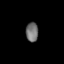
Tissue: lung
Cell type: Smooth muscle cells
Senescence score: 0.2369
Nuclear area (px): 235
Mean DAPI intensity: 111.894